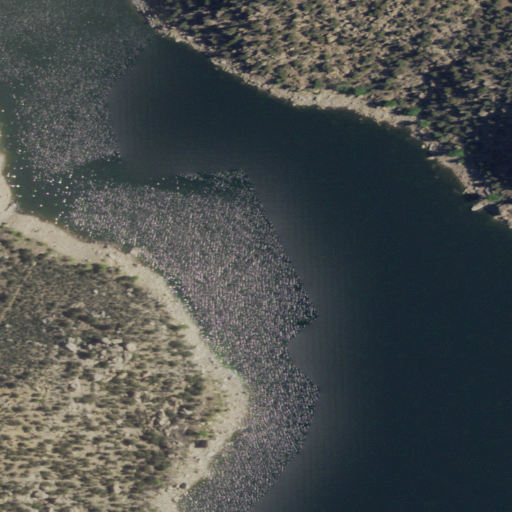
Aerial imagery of valley in New Mexico named Cottonwood Canyon containing open water, shrub, evergreen forest, and grassland